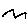
Label: zigzag